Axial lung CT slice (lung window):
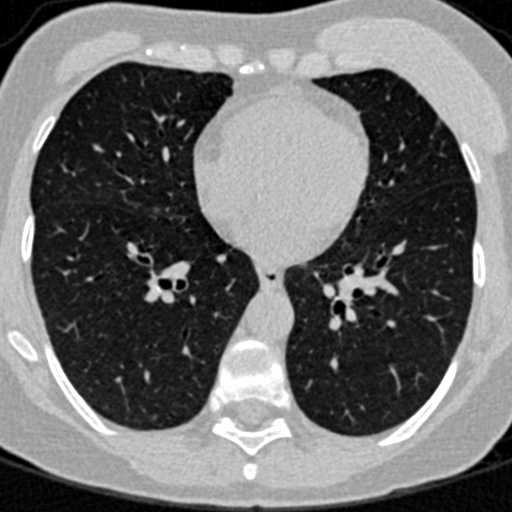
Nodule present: no